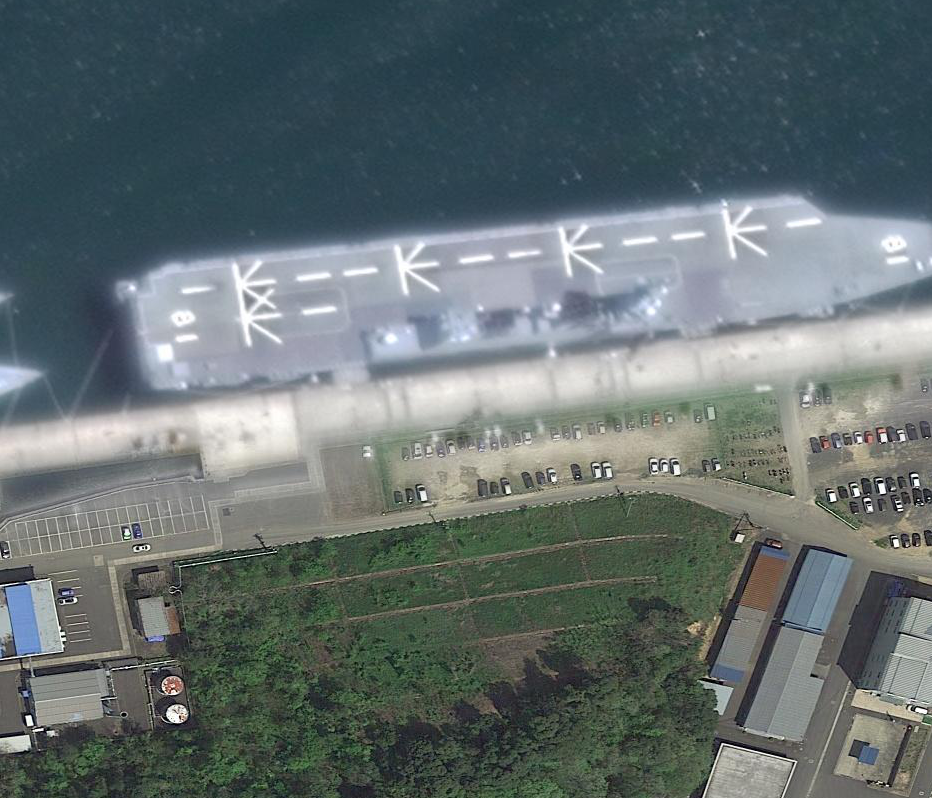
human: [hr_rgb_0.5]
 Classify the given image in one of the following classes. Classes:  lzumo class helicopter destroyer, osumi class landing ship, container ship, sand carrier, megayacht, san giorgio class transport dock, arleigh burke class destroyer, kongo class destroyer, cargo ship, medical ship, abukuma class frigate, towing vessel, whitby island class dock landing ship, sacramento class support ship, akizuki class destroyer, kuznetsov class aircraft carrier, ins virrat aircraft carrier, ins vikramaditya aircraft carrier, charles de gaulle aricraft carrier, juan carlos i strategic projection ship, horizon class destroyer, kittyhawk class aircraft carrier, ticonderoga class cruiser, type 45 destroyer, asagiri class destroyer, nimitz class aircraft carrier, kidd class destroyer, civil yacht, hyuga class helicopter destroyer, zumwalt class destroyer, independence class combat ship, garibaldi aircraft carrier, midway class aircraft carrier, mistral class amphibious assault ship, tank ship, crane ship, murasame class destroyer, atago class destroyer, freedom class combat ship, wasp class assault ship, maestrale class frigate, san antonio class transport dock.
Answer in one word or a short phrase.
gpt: Hyuga class helicopter destroyer